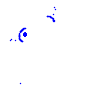
Particle: proton